Field crop: maize
Growth stage: 2
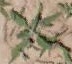
Species: atriplex